Question: I need to track a person in a data sheet to determine from which location to which location the person moved.
If a person appears more then one time in Column J that means the person has changed the location and the location value is in Column L. For this I have the following code:
'''
=IF(J18=J19;IF(COUNTIF(J:J;J18)>1; "From "&L18 &" to "& IF(J18=J19;L19;"");"");"")
'''
The problem is if the person changes the location more than two times. In Column O to Column AA I have the months of the year which determines the location of the person.
How can I modify this code to do the above:
'''
=IF(J18=J19;IF(COUNTIF(J:J;J18)>1; "From "&L18 &" to "& IF(J18=J19;L19;"");"");"")
'''

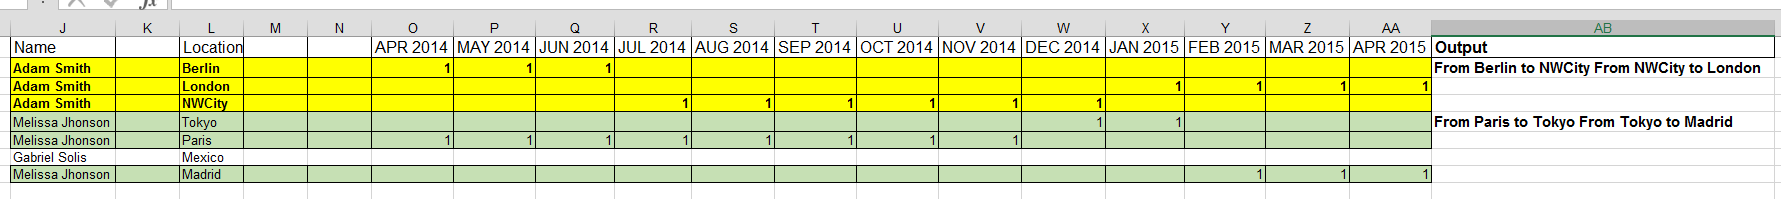
Answer: Here is a (aka UDF) to accomplish the task.
'''
Function my_Travels(nm As Range, loc As Range, cal As Range)
Dim n As Long, cnt As Long, v As Long, vLOCs As Variant, vTMPs As Variant
Dim iLOC As Long, sTMP As String
my_Travels = vbNullString '"no travels"
cnt = Application.CountIf(nm.EntireColumn, nm(1))
If Application.CountIf(nm, nm(1)) = cnt And cnt > 1 Then
Set loc = loc.Rows(1).Resize(nm.Rows.Count, loc.Columns.Count)
Set cal = cal.Rows(1).Resize(nm.Rows.Count, cal.Columns.Count)
'seed the array
ReDim vLOCs(1 To cnt, 1 To cnt)
For v = LBound(vLOCs, 1) To UBound(vLOCs, 1)
vLOCs(v, 1) = cal.Columns.Count + 1
vLOCs(v, 2) = cal.Columns.Count + 1
Next v
'collect the values into the array
For n = 1 To nm.Rows.Count
If nm.Cells(n, 1).Value2 = nm.Cells(1, 1).Value2 Then
iLOC = Application.Match(1, Application.Index(cal, n, 0), 0)
For v = LBound(vLOCs, 1) To UBound(vLOCs, 1)
If vLOCs(v, 1) = cal.Columns.Count + 1 Then
vLOCs(v, 1) = iLOC
vLOCs(v, 2) = n
Exit For
End If
Next v
End If
Next n
'sort the values in the array
For v = LBound(vLOCs, 1) To (UBound(vLOCs, 1) - 1)
For n = (v + 1) To UBound(vLOCs, 1)
If vLOCs(v, 1) > vLOCs(n, 1) Then
vTMPs = Array(vLOCs(v, 1), vLOCs(v, 2))
vLOCs(v, 1) = vLOCs(n, 1)
vLOCs(v, 2) = vLOCs(n, 2)
vLOCs(n, 1) = vTMPs(0)
vLOCs(n, 2) = vTMPs(1)
Exit For
End If
Next n
Next v
'concatenate the locations from the array
For v = LBound(vLOCs) To (UBound(vLOCs) - 1)
sTMP = sTMP & "From " & loc.Cells(vLOCs(v, 2), 1) & " to " & loc.Cells(vLOCs(v + 1, 2), 1) & "; "
Next v
'truncate the string and return it
sTMP = Left(sTMP, Len(sTMP) - 2)
my_Travels = sTMP
End If
End Function
'''
The and the cells only need to be defined by the first row. Each has its height (i.e. ) redefined to maintain consistency with the list of names.

In AB2 (as above) the formula is,
'''
=my_Travels(J2:J$8, L2, O2:AA2)
'''
Fill down as necessary.